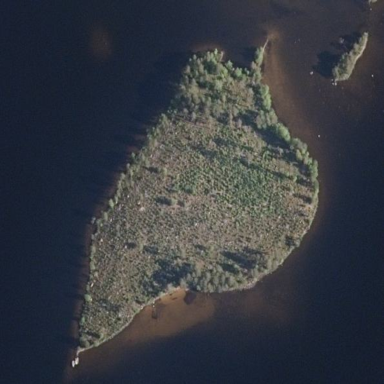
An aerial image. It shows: Image showing island.